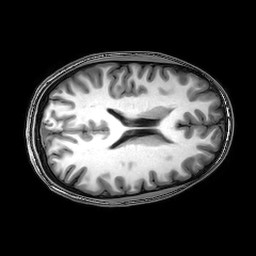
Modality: T1w
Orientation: axial
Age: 20
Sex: male
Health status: healthy
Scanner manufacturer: philips
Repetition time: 0.008166 s
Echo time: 0.00376 s